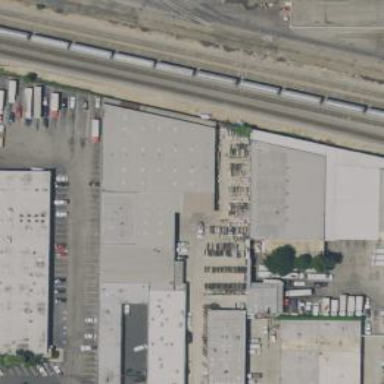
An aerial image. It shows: Industrial building.